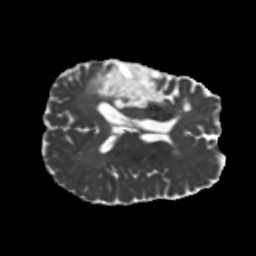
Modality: MD
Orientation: axial
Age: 58
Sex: male
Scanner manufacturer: siemens
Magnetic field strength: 3 T
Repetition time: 5.25 s
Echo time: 0.08 s